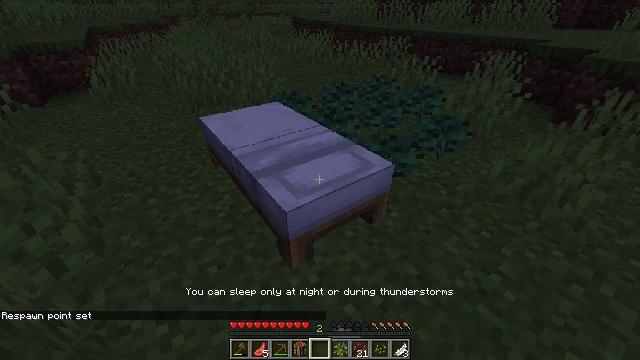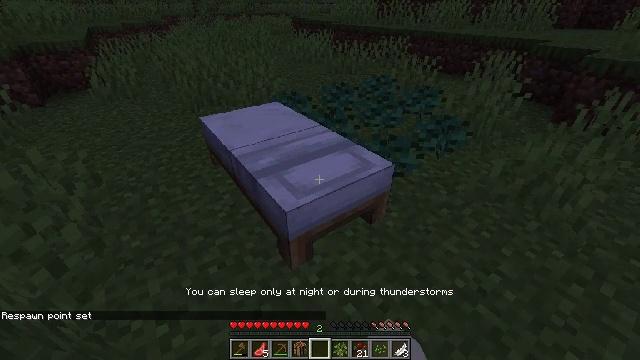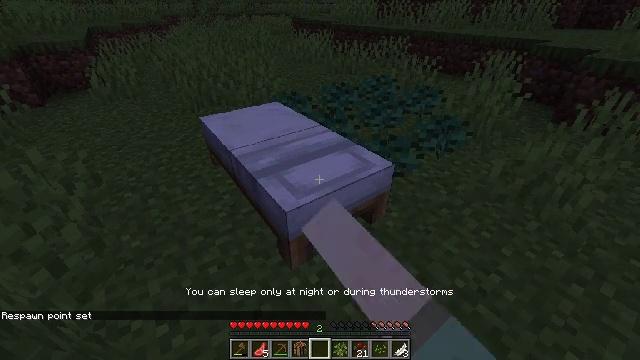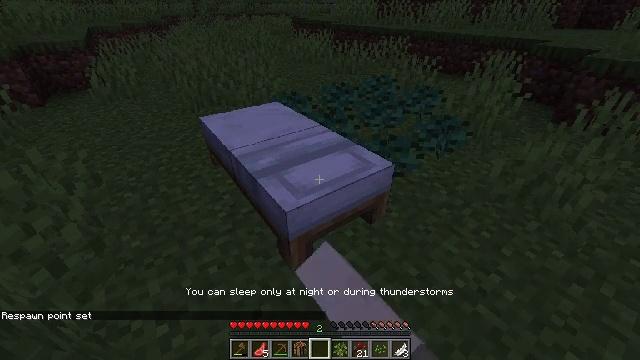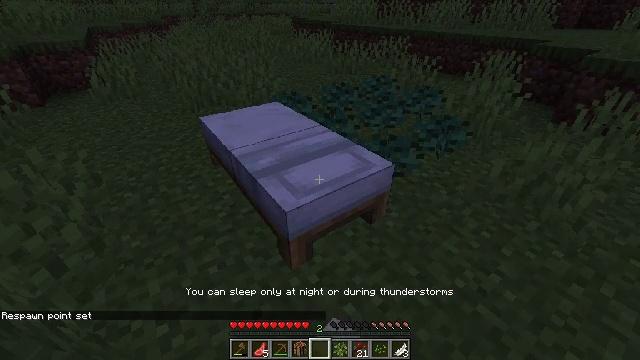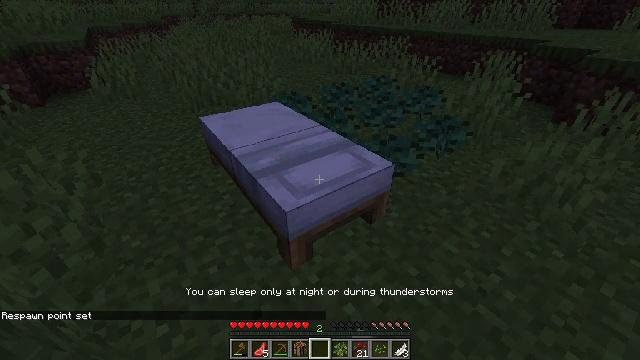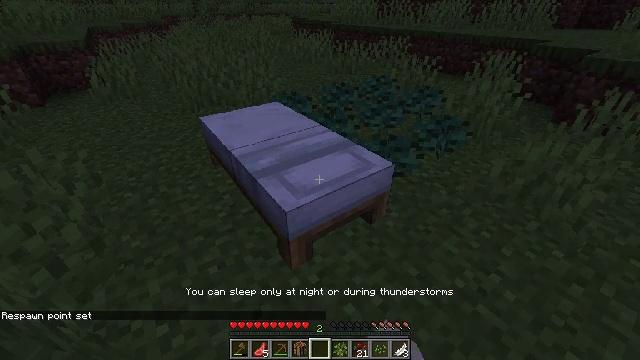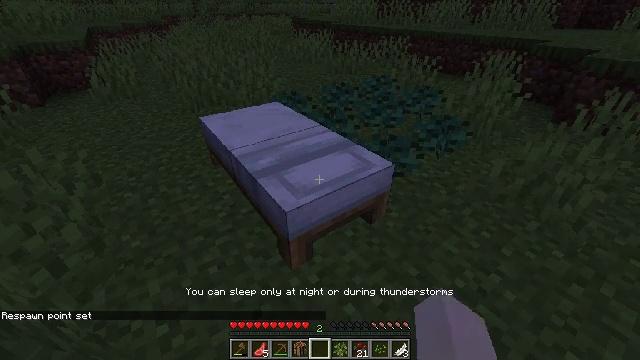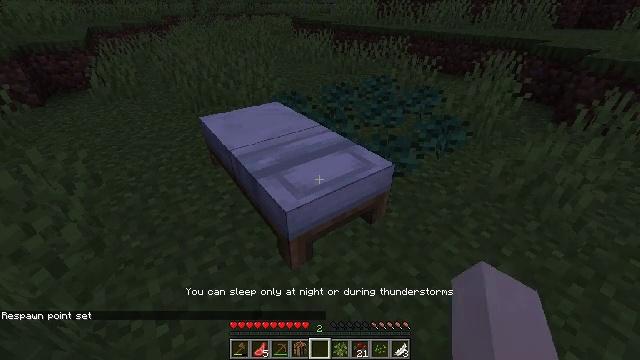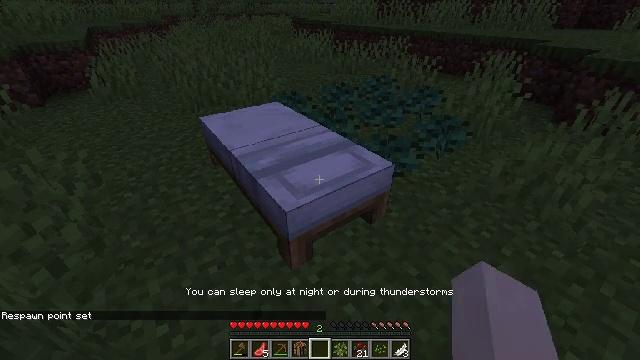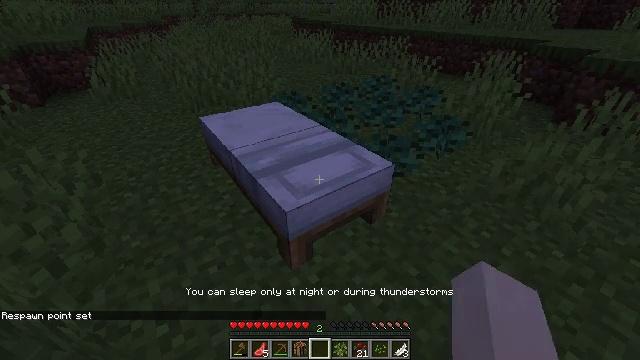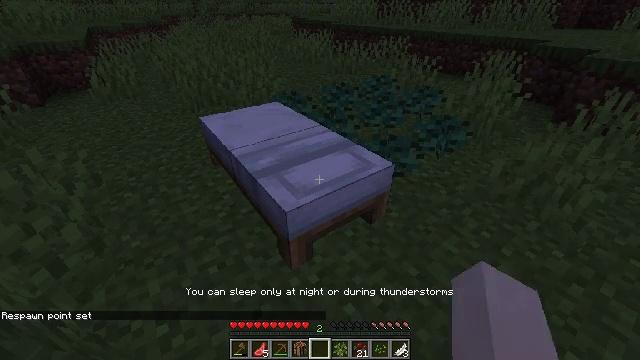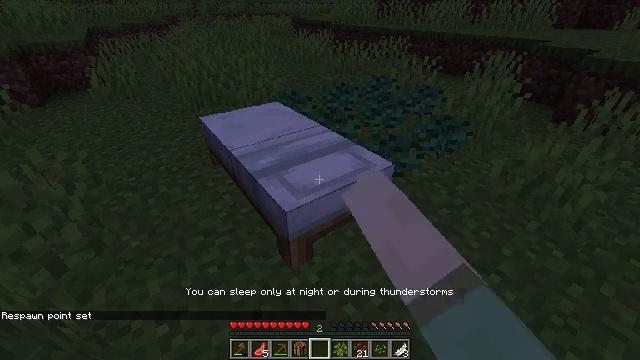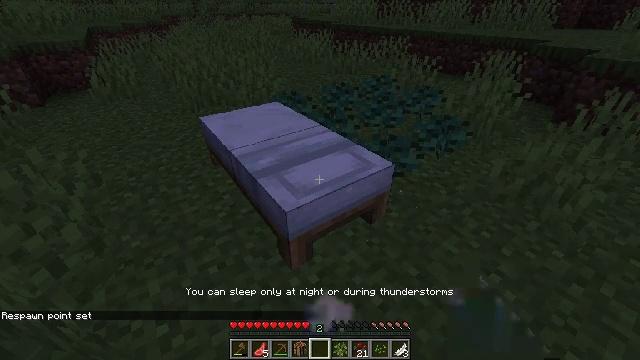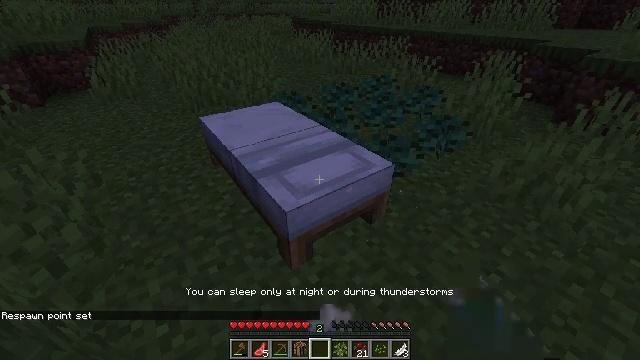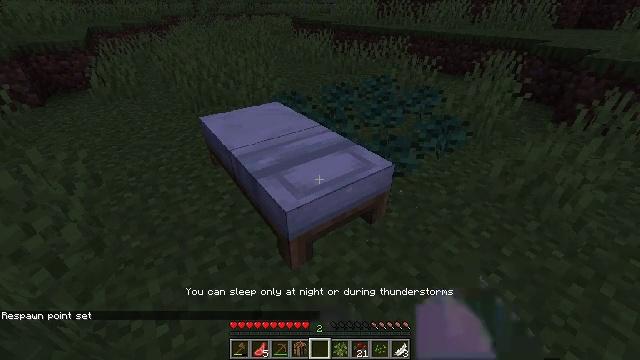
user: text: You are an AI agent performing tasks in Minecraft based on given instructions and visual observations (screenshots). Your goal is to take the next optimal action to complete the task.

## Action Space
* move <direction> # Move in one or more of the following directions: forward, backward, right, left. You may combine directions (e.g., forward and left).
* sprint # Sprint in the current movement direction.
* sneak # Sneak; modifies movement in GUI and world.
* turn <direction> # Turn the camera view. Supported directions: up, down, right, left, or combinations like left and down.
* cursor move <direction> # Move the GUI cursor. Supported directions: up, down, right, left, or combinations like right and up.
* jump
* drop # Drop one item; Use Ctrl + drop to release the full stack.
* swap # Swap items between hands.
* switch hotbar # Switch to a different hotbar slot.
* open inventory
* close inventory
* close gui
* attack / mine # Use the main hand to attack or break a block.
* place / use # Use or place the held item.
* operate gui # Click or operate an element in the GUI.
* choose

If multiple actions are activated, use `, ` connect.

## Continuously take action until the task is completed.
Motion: motion action
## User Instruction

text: Pick up the white bed by breaking it.
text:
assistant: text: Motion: no_op
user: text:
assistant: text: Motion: no_op
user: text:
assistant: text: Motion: no_op
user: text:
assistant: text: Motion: no_op
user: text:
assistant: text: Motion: no_op
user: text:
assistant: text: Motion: use / place
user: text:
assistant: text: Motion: use / place
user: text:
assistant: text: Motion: use / place
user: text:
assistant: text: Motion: use / place
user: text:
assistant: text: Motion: use / place
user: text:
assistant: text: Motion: no_op
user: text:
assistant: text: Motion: no_op
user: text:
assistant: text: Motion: no_op
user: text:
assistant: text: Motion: no_op
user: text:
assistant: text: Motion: no_op
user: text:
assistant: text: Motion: no_op
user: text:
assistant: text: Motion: no_op
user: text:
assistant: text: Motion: no_op
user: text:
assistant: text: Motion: no_op
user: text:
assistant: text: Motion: no_op
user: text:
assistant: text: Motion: no_op
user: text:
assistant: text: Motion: no_op
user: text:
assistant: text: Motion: use / place
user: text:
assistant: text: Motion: use / place
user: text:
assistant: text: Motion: use / place
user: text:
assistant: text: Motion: use / place
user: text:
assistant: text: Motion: no_op
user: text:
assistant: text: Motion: no_op
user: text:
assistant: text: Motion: no_op
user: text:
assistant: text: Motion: no_op